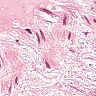
Metastatic tissue present: no